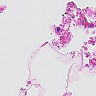
Metastatic tissue present: no